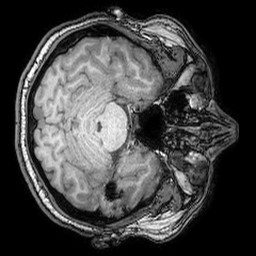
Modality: T1w
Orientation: axial
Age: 20
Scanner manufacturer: philips
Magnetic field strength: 3 T
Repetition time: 0.007 s
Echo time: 0.003501 s